Field crop: tomato
Growth stage: 1
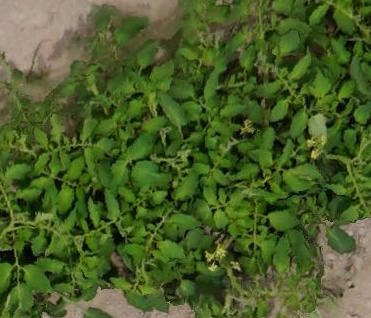
Species: tomato